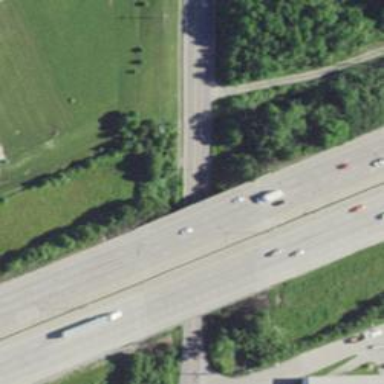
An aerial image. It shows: Bridge over motorway.